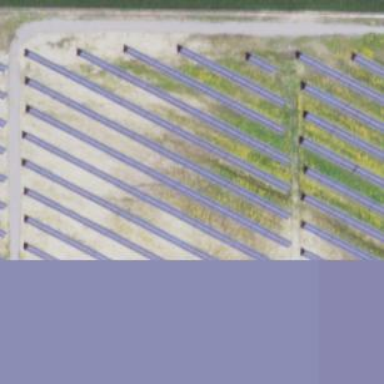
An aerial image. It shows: Solar power generator utilizing photovoltaic technology with solar photovoltaic panels.